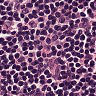
Metastatic tissue present: no